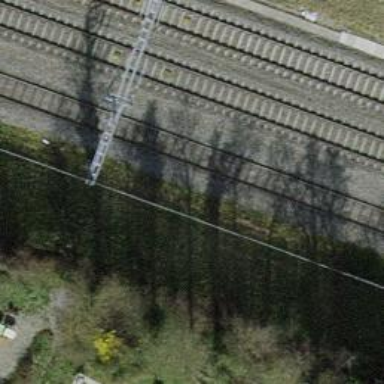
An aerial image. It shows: Rail spur service line with electrified contact lines for trains.